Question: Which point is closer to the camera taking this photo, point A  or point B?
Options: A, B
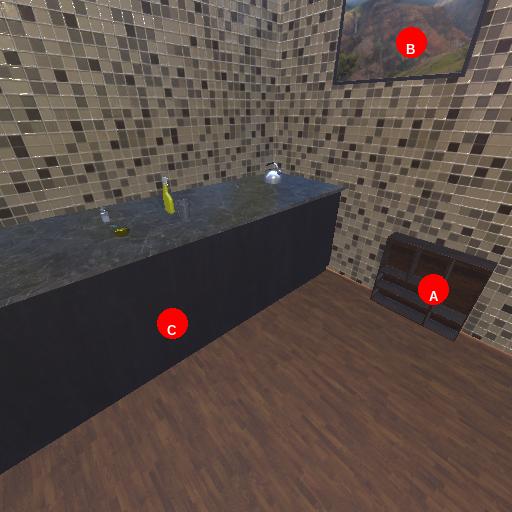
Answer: A